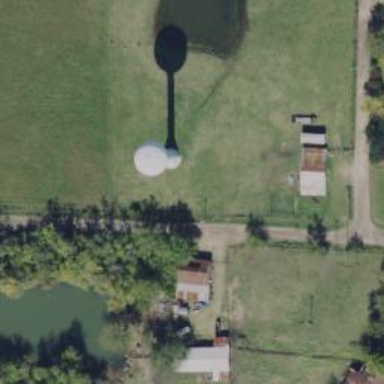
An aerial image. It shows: Water tower that is man-made.